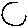
Label: moon